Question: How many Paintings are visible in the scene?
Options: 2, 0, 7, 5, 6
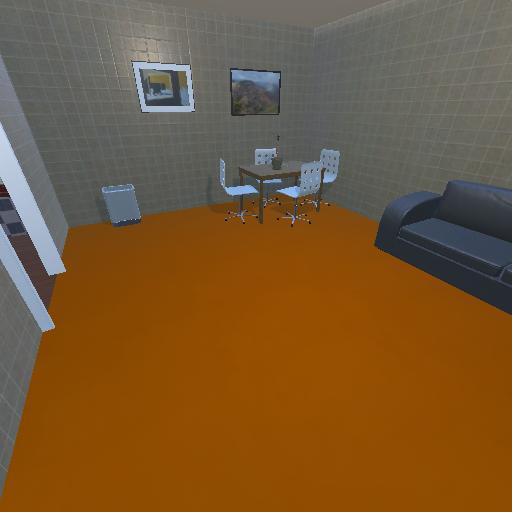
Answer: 2